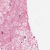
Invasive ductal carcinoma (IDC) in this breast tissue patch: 0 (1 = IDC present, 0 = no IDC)